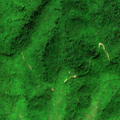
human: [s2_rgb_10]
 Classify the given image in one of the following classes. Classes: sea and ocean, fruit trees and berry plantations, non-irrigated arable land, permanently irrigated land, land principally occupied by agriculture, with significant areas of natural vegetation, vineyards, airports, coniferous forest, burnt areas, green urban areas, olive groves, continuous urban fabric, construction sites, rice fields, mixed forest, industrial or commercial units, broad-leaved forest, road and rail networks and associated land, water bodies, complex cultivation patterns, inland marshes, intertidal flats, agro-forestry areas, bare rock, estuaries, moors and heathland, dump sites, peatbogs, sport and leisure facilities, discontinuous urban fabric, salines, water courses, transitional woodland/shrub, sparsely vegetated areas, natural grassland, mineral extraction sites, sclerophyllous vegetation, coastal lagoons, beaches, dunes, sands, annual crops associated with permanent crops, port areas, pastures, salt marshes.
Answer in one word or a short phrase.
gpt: broad-leaved forest